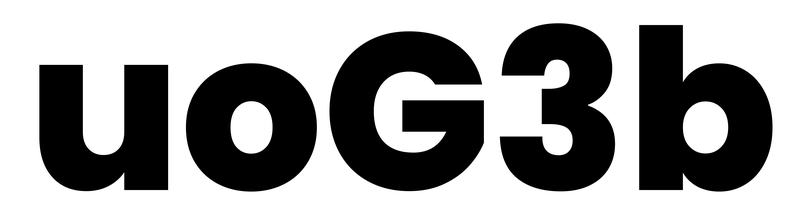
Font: Poppins-ExtraBold